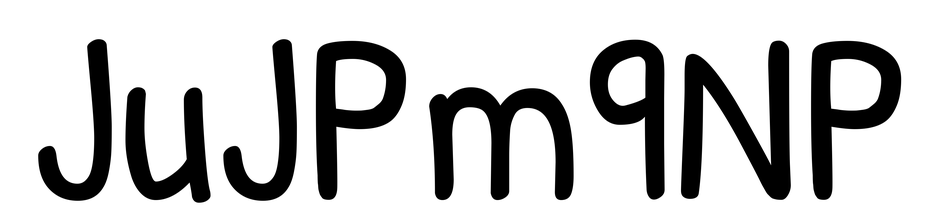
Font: PatrickHand-Regular